Aerial crown-view tile of a tropical tree (Barro Colorado Island, Panama), acquired 20241216:
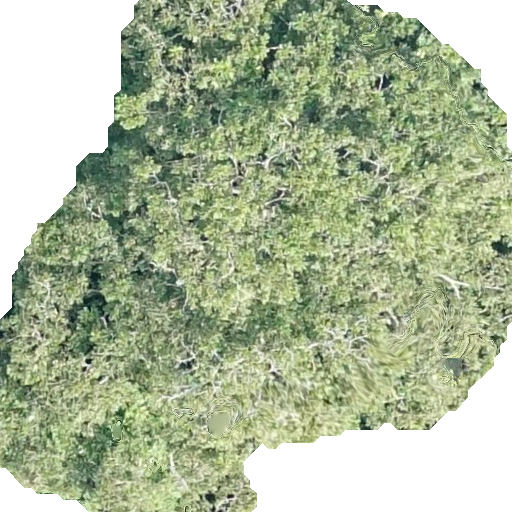
Species: Dipteryx oleifera
GBIF accepted scientific name: Dipteryx oleifera
Crown area: 314.865 m²